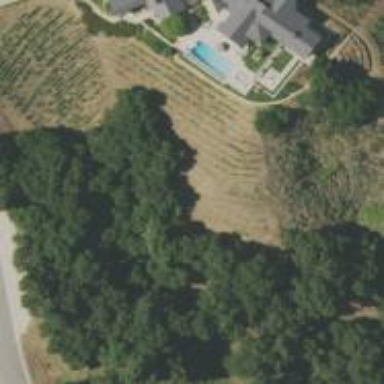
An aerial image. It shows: Vineyard where grapes are grown.